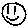
Label: smiley face